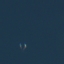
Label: SeaLake